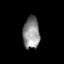
Tissue: prostate
Cell type: Epithelial cells
Senescence score: 0.3274
Nuclear area (px): 519
Mean DAPI intensity: 143.102